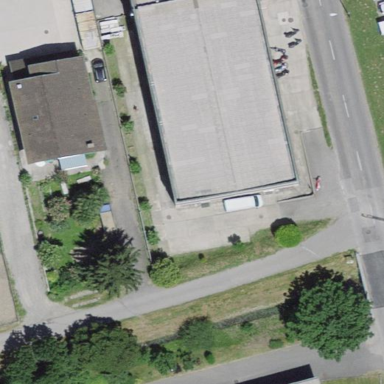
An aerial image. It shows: Industrial building.